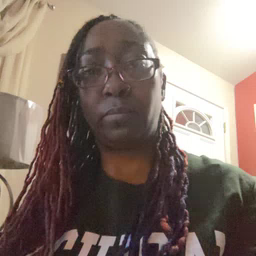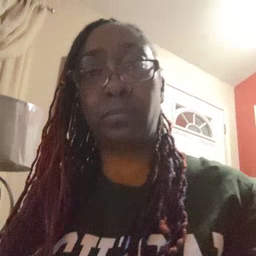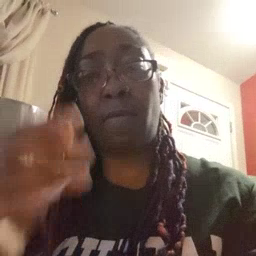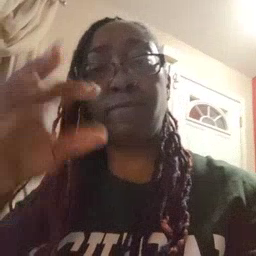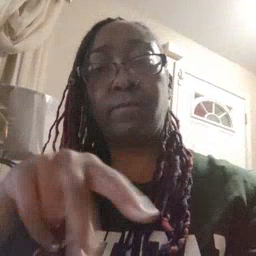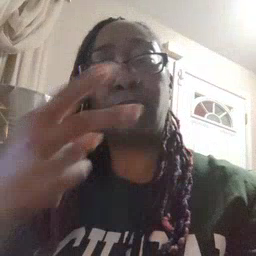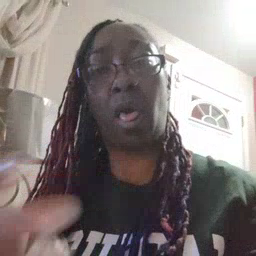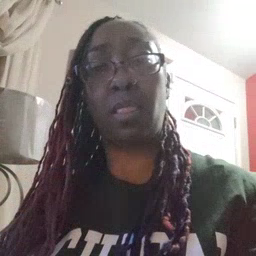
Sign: fall